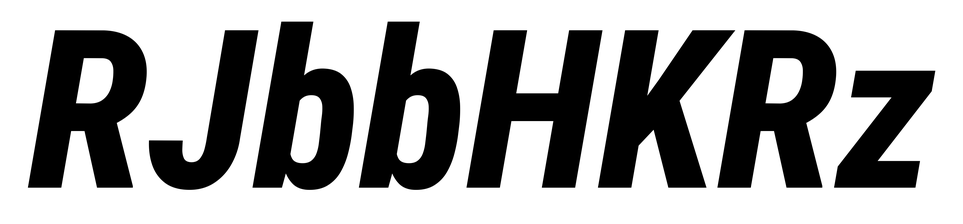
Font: Roboto-Italic_Condensed_ExtraBold_Italic